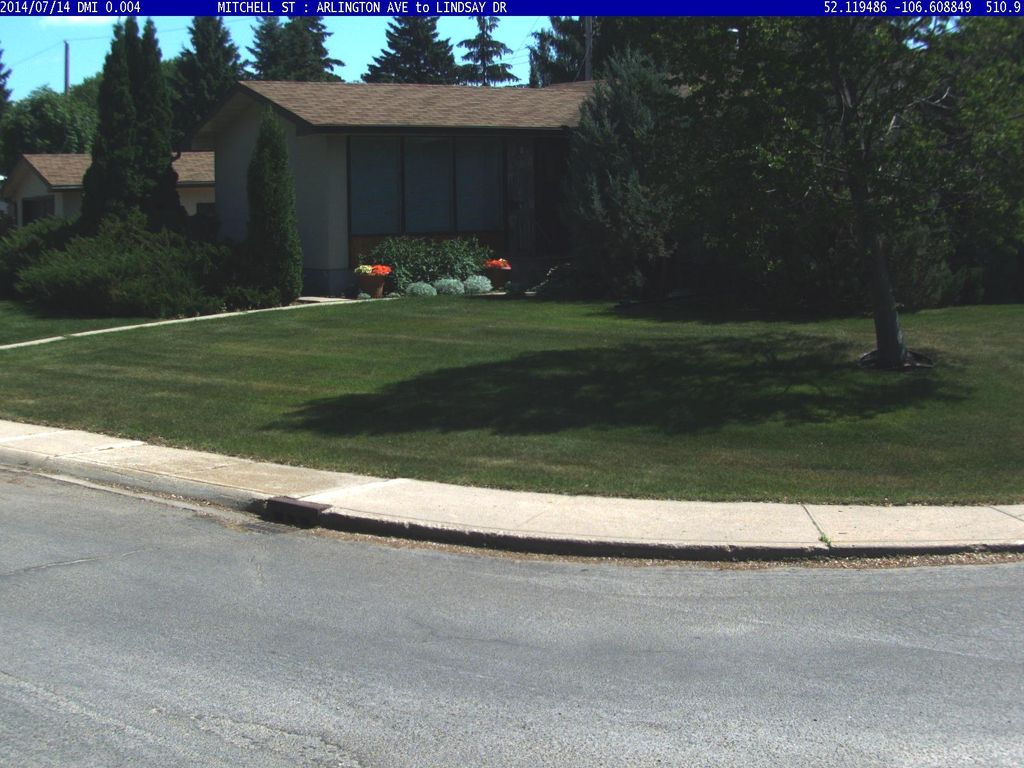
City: saskatoon